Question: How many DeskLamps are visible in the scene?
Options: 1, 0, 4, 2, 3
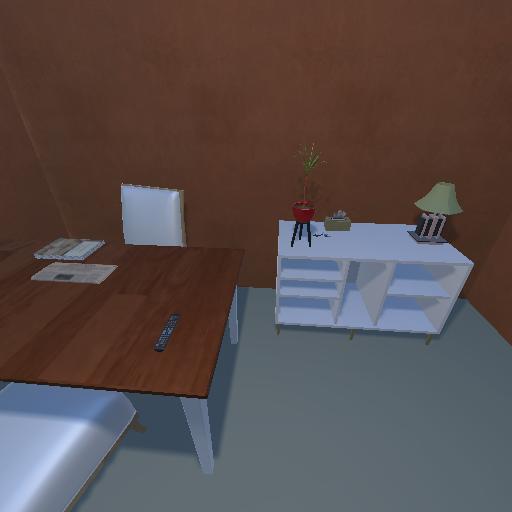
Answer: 1